Question: Typical rotation formulas are (wiki)

Lets take, for example rotation around X-axis at 45 degrees. cos45 = sin45 = 0.707...
So the result matrix should be
[ 1 0 0 0 ]
| 0 0.707 -0.707 0 |
| 0 0.707 0.707 0 |
[ 0 0 0 1 ]
So I use android.opengl.Matrix
Matrix.setIdentityM(mModelMatrix, 0);
Matrix.rotateM(mModelMatrix, 0, mModelMatrix, 0, 45, 1.0f, 0.0f, 0.0f);
Then I watch result and it is:
[ 1 0 0 0 ]
| 0 0.707 -0.499 0 |
| 0 0.707 0.207 0 |
[ 0 0 0 1 ]
Explain please what is this? A bug? A feature? Or may be I miss some math and its equal?
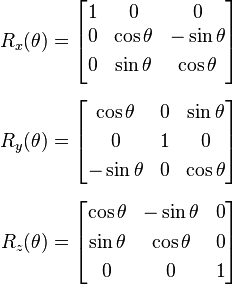
Answer: There are two different versions of 'android.opengl.Matrix.rotateM':
'''
public static void rotateM (float[] m, int mOffset, float a, float x, float y, float z)
// Rotates matrix m in place by angle a (in degrees) around the axis (x, y, z)
public static void rotateM (float[] rm, int rmOffset, float[] m, int mOffset, float a, float x, float y, float z)
// Rotates matrix m by angle a (in degrees) around the axis (x, y, z)
'''
It looks like you want to rotate it in place -- your source matrix and result matrix are the same float[] -- but you're using the call that reads from one matrix and writes to another. Looking at the implementations of 'rotateM', it appears this is not supported.